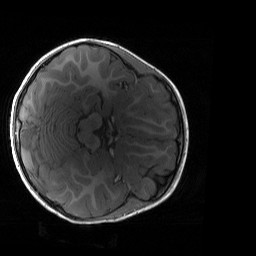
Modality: T1w
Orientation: axial
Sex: female
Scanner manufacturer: siemens
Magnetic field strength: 3 T
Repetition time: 1.9 s
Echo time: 0.00243 s